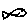
Label: fish